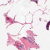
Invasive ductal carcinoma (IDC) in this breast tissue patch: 0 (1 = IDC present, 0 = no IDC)